Question: I have sprites image, which contain set of sprites. i want to pull out each sprite from grid.

I know that we have to split them through their pixels positions. But i think its not an easy task and time consuming. so is there other way or tool to get thier pixel position to retrieve images ?
Thank you ,
Srinivas
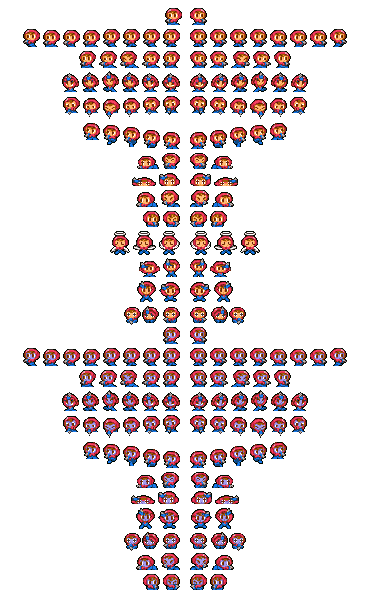
Answer: I would suggest ImageMagick put I'm not sure it has an implementation that runs on Android.
<URL>
e.g.
'''
convert spriteset.png -crop 20x20+10+10 cropped.png
'''